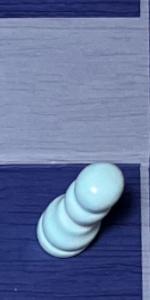
Label: Pawn_White